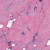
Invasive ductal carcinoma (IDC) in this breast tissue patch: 1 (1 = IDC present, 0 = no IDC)